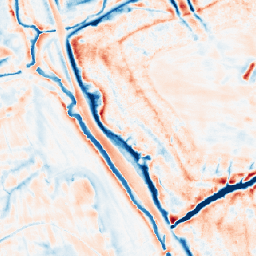
Category: edge_preserving
Decomposition family: bilateral
Decomposition parameters: d: 21
sigma_color: 100
sigma_space: 25
Upsampling method: nearest
Upsampling parameters: scale: 4
Upsampling scale: 4